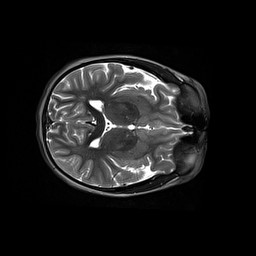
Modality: T2w
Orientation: axial
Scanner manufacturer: siemens
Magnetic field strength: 3 T
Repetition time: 9 s
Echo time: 0.115 s